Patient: sex M, age 47
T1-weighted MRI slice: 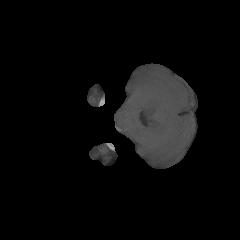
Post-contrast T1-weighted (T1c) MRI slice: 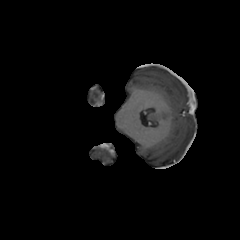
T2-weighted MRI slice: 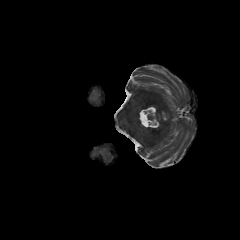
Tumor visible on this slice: no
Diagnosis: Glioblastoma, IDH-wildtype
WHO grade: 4